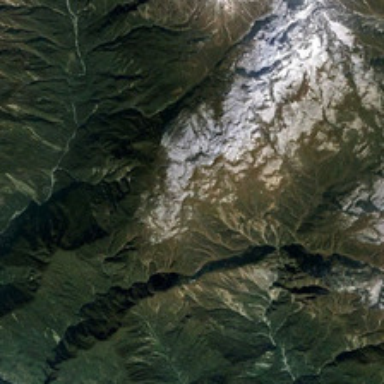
The green mountains are adjacent to each other in an endless line .